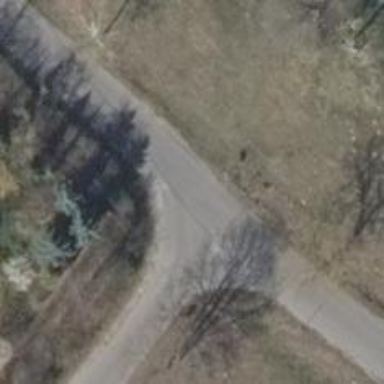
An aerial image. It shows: Road with stop sign.